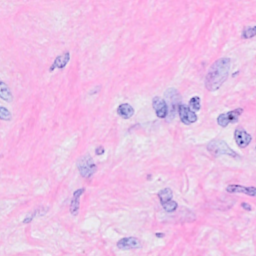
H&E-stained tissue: Breast